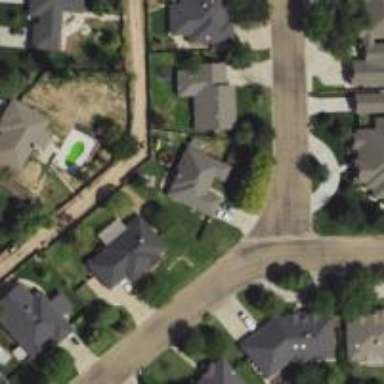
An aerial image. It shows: Alley classified as service road.